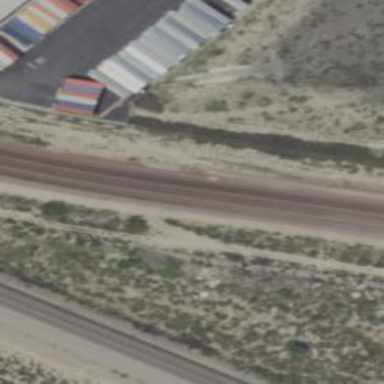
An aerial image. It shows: Railway track.